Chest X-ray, PA view. Patient: 36 years old, sex F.
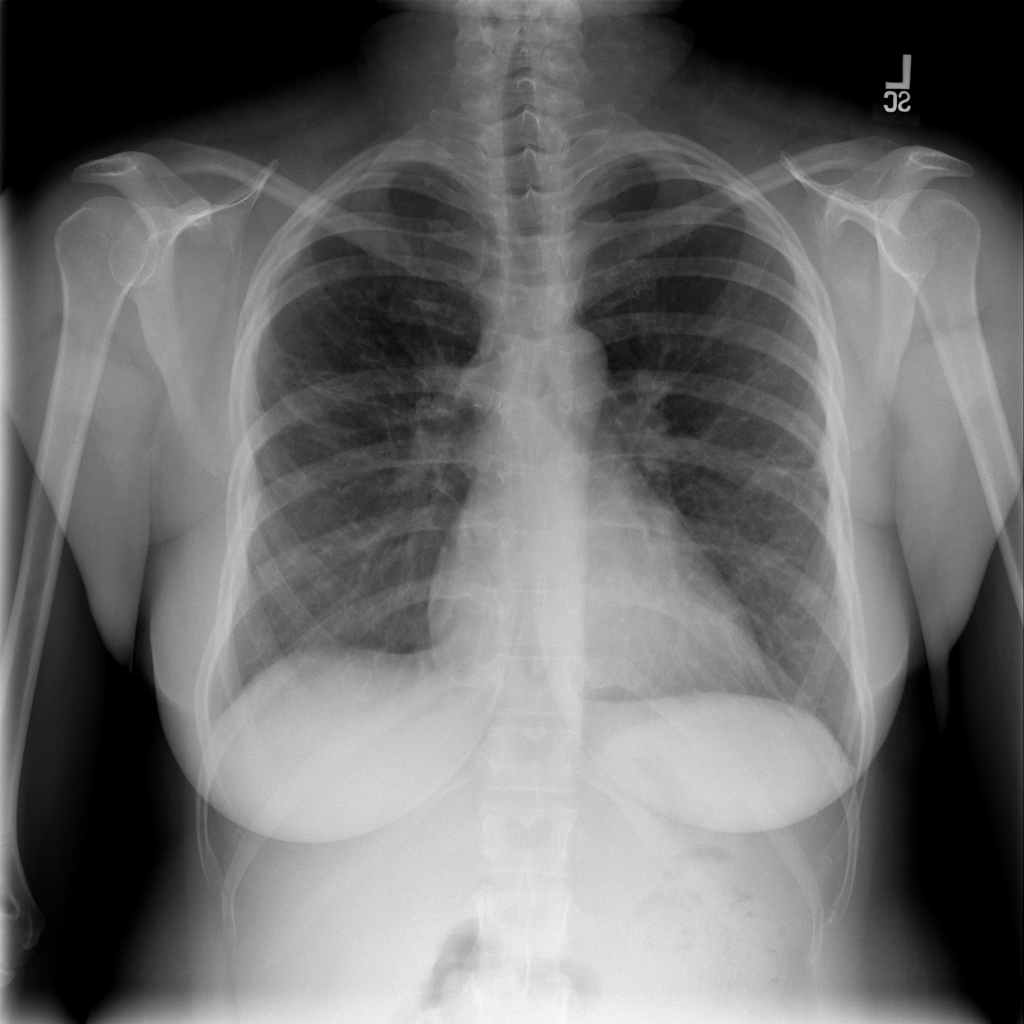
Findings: Infiltration, Nodule